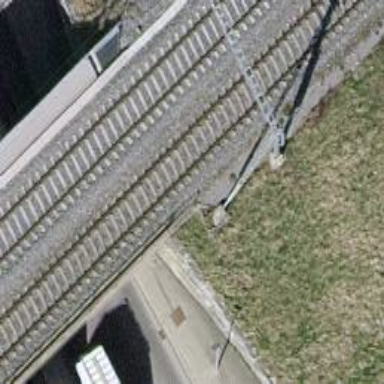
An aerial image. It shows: Railway with electrified contact lines.